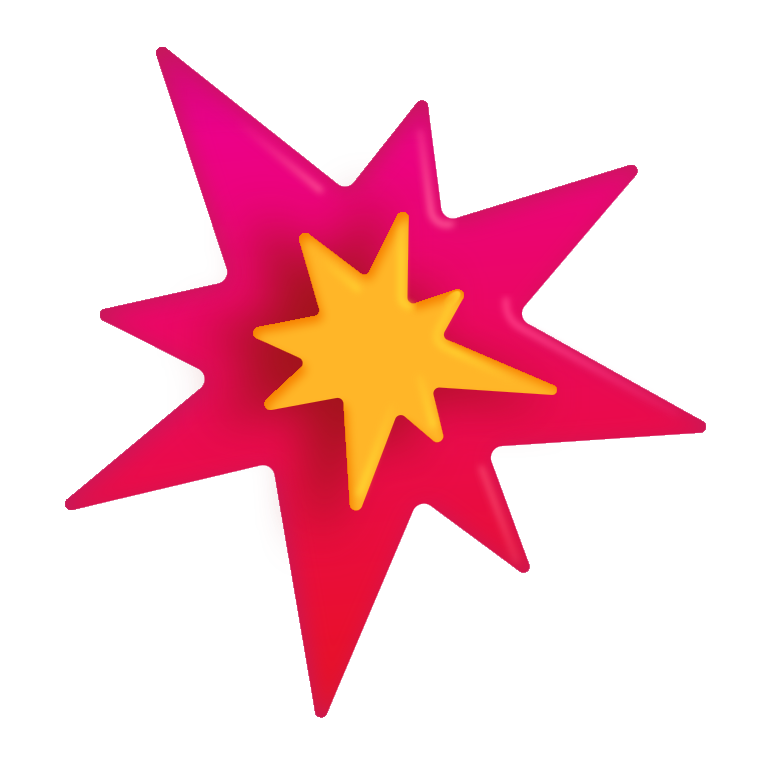
collision color